В катушку может свободно втягиваться ферромагнитный сердечник массой $M= 0.01~ кг$. Катушку подключили к источнику с напряжением $U=100~ В$, и через катушку протек ток (показанный на графике на рисунке).
Оцените начальную индуктивность катушки.
Пренебрегая потерями, найдите скорость сердечника в момент времени $\tau=10^{-3}~с$.
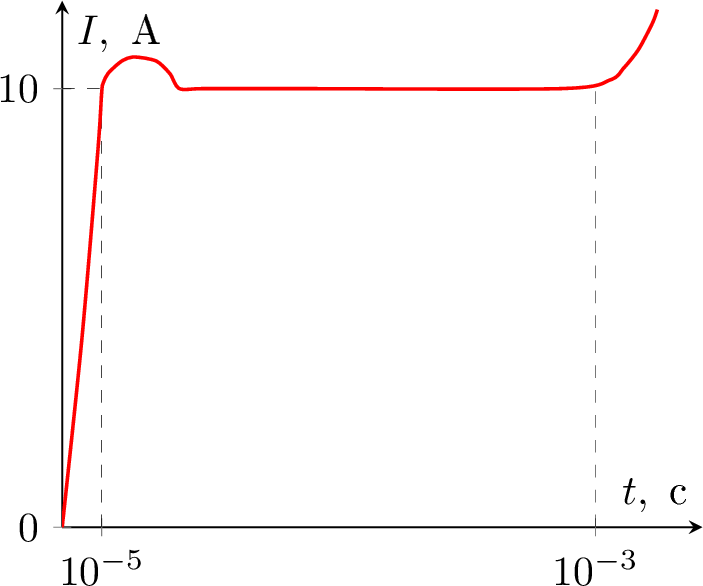
Темы:
T, Механика, Электричество, Индуктивность, Всероссийские, Катушка